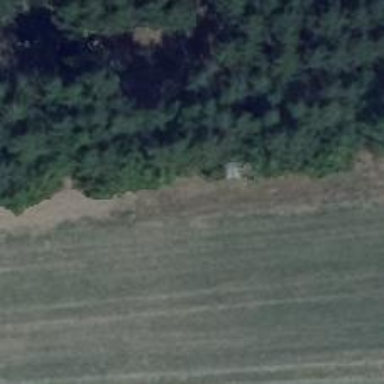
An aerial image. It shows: Hunting stand.